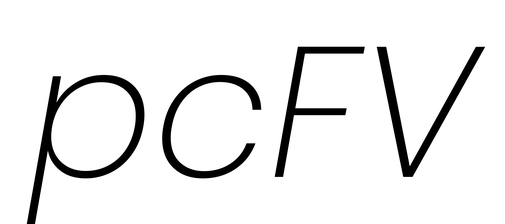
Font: Poppins-ExtraLightItalic